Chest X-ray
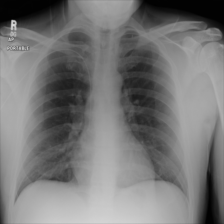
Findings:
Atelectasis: negative
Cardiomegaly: negative
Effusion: negative
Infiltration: negative
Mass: negative
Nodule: negative
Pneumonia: negative
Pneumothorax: negative
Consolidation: negative
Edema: negative
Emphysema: negative
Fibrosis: negative
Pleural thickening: negative
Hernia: negative